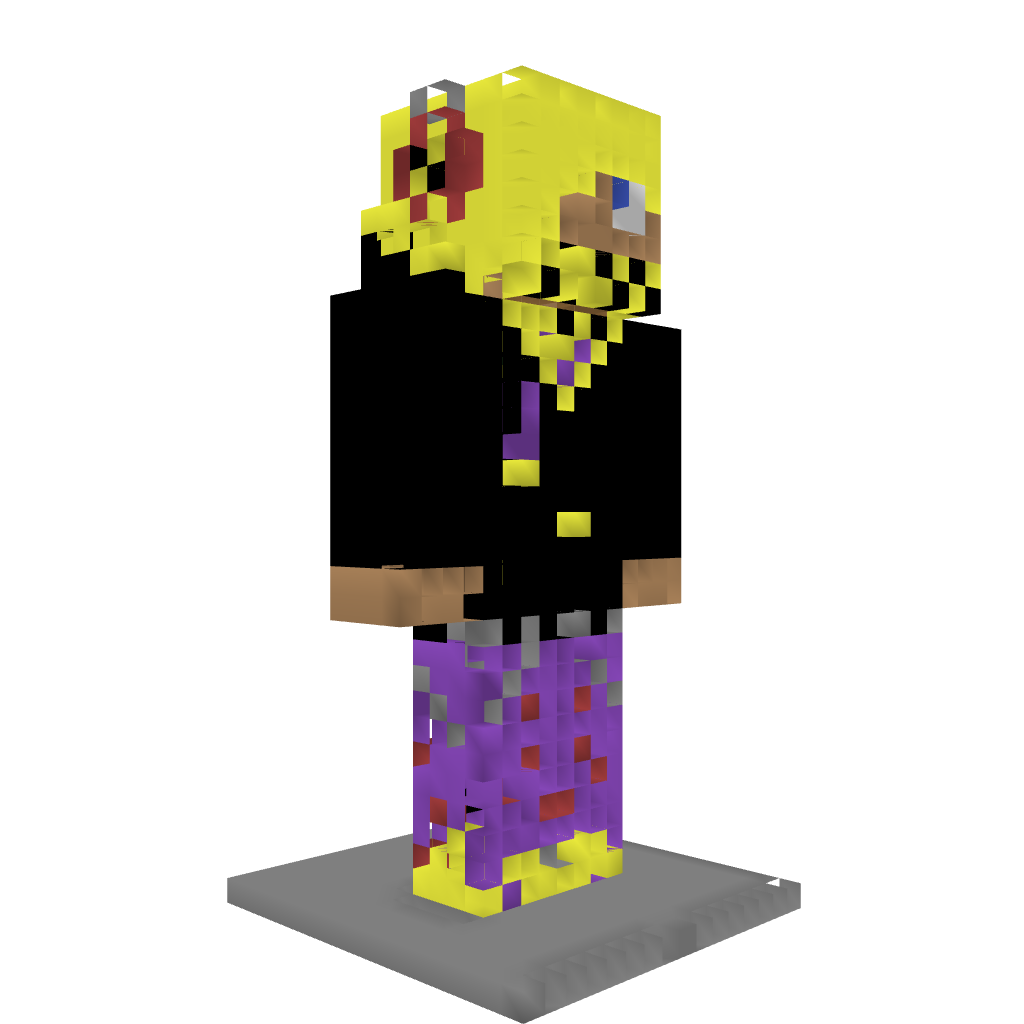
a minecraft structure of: Player Statue [LanceMac Statue] high quality